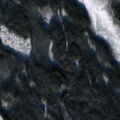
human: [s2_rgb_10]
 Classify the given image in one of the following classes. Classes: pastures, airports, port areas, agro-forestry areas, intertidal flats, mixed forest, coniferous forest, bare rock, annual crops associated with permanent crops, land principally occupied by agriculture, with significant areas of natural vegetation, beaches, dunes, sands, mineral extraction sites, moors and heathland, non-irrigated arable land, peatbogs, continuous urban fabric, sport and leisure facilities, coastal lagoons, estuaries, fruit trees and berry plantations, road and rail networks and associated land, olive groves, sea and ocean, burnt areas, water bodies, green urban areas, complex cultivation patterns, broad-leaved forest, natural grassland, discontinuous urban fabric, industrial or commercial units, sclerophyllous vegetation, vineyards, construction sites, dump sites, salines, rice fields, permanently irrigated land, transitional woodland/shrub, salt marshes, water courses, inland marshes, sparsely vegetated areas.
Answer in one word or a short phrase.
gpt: coniferous forest, peatbogs